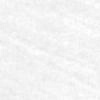
Label: change